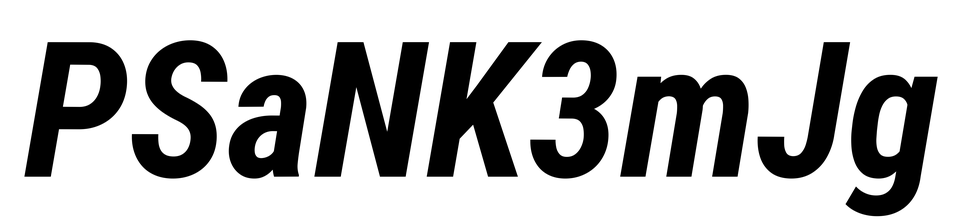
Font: Roboto-Italic_Condensed_Bold_Italic